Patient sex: M
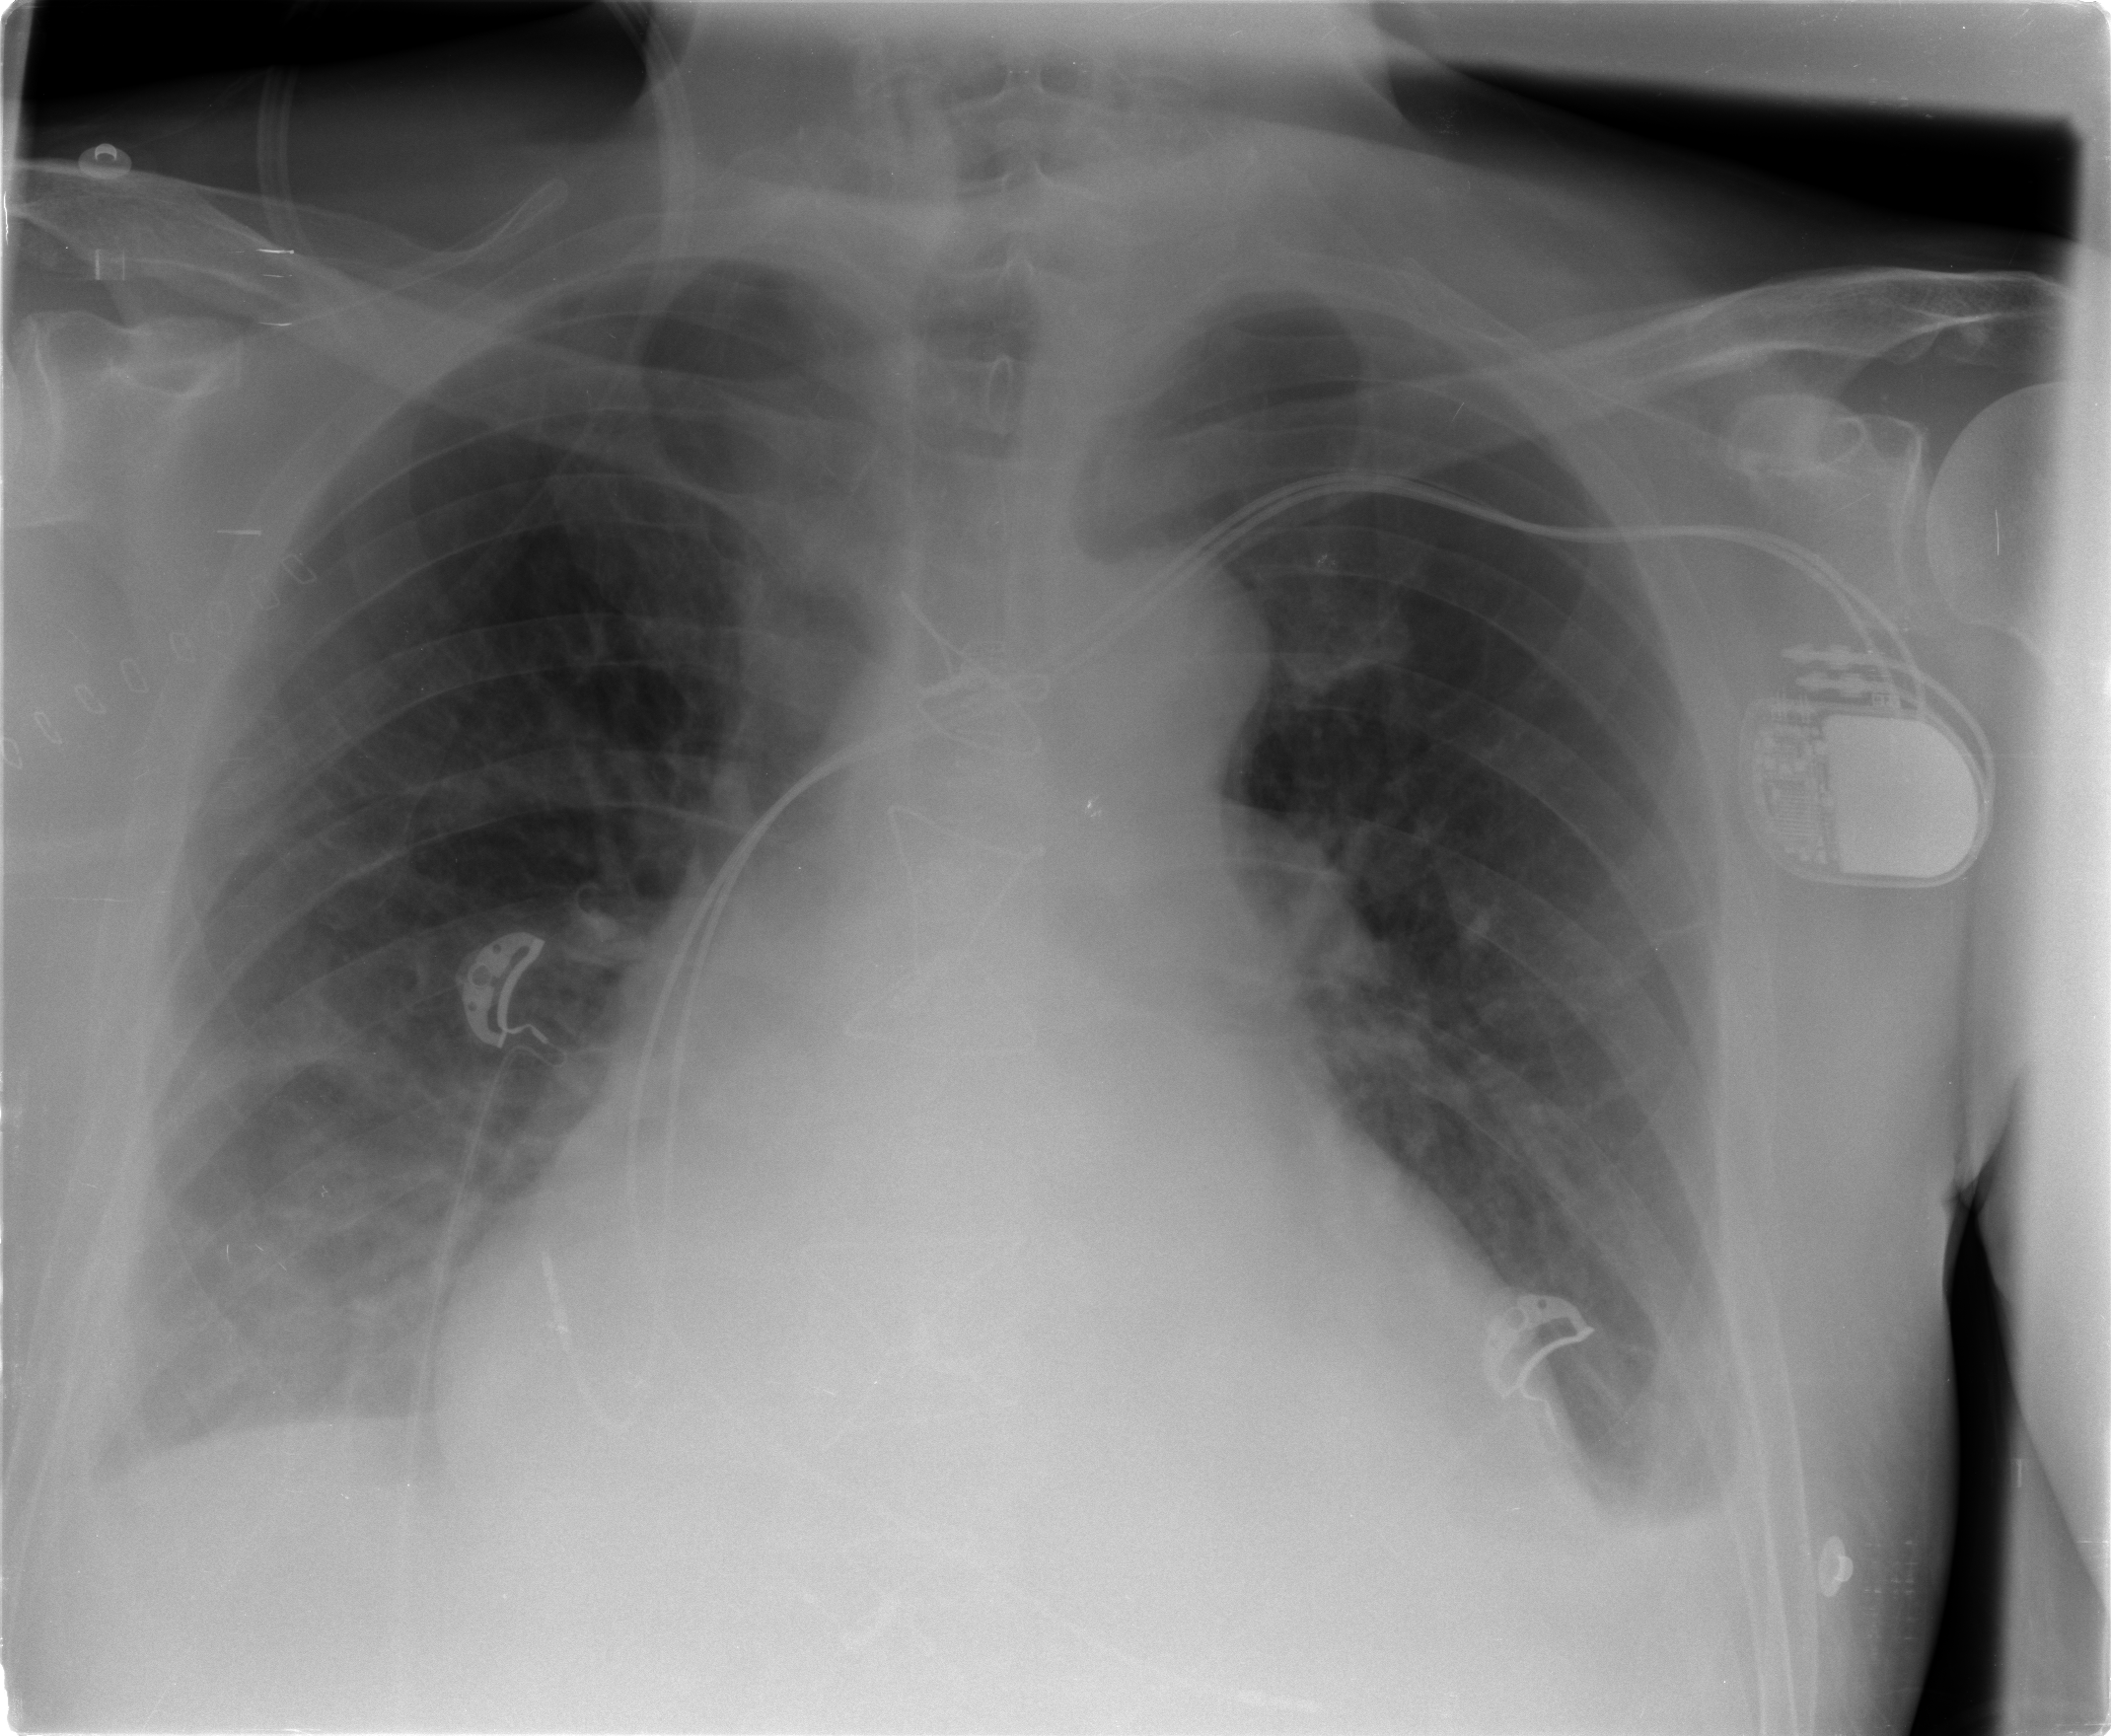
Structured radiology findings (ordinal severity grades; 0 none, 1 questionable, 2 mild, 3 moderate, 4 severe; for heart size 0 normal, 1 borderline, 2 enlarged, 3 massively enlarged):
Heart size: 2
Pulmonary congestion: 2
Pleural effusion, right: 2
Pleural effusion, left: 2
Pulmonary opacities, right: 0
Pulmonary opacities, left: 0
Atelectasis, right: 2
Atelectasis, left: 2